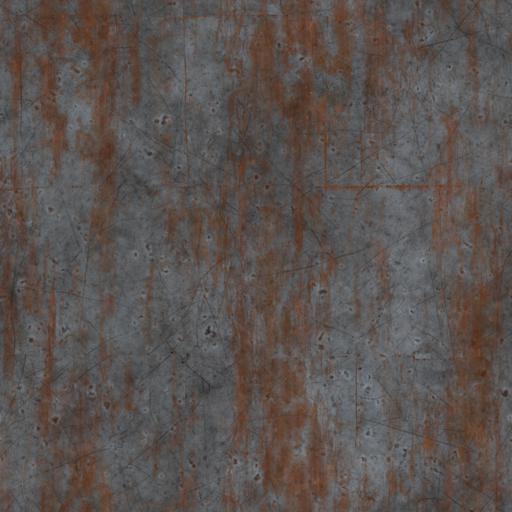
Tags: metal plates rust rusted